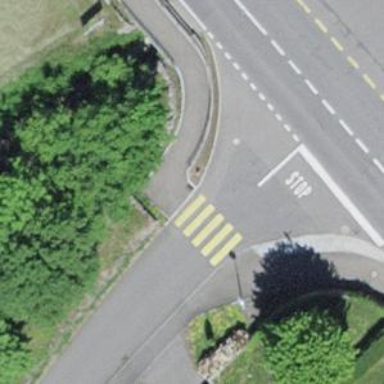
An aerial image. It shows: Marked crossing with zebra markings on the road.